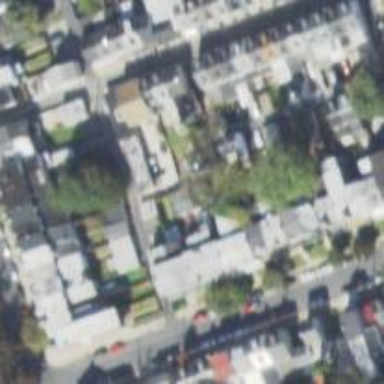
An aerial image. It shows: Alley classified as service road.